八年级 · 解析几何
如图, 若菱形 $A B C D$ 的顶点 $A . B$ 的坐标分别为 $(6,0),(-4,0)$, 点 $D$ 在 $y$ 轴上，则点 $C$ 的坐标是

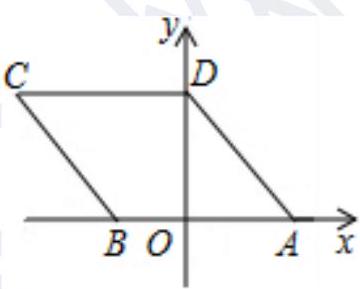
答案: $(-10,8)$
解析: : 菱形 $A B C D$ 的顶点 $A \cdot B$ 的坐标分别为 $(6,0),(-4,0)$,

$\therefore A B=A D=10, O A=6$

$$
\therefore O D=\sqrt{A D^{2}-O A^{2}}=8
$$

$\therefore$ 点 $D(0,8)$

$\because C D / / A B, C D=10$

$\therefore$ 点 $C(-10,8)$

故答案为: $(-10,8)$